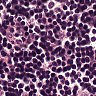
Metastatic tissue present: no